Question:
I want the controller textView to be centre of the app. I used android:gravity="center" but doesn't help.
My code is
'''
<LinearLayout
android:layout_width="match_parent"
android:layout_height="wrap_content"
>
<TextView
android:layout_width="wrap_content"
android:layout_height="wrap_content"
android:text="CONTROLLER"
android:textSize="30dp"
android:gravity="center"
android:textColor="#fff"
android:layout_marginTop="39dp"
android:id="@+id/textView3"
/>
</LinearLayout>
'''
Thanks in advance for helping.
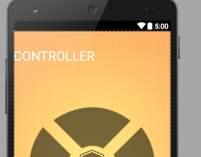
Answer: Just 'android:gravity="center"' in the Layout and also 'android:layout_height="match_parent"'to the center the TextView in the whole View.
and 'android:gravity="center_horizontal" to centralize it horizontaly.'
'''
<LinearLayout
android:layout_width="match_parent"
android:layout_height="match_parent"
android:gravity="center" >
<TextView
android:layout_width="wrap_content"
android:layout_height="wrap_content"
android:text="CONTROLLER"
android:textSize="30sp"
android:textColor="#fff"
android:layout_marginTop="39dp"
android:id="@+id/textView3"
/>
</LinearLayout>
'''
and also the textSize should be meausured in sp not dp.